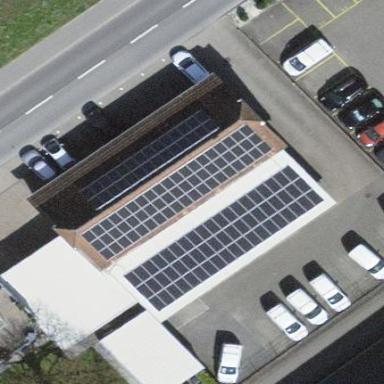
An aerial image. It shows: Solar power generator.